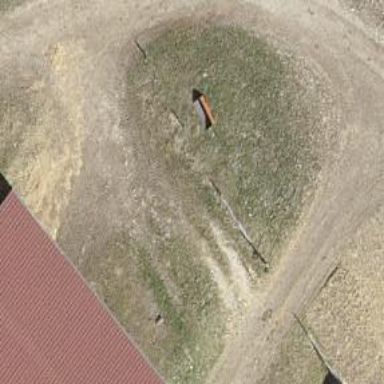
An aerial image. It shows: Dirt driveway.